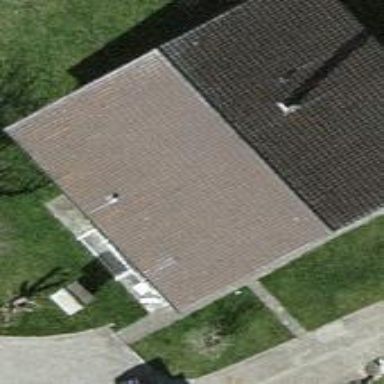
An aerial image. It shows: Simple house.